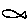
Label: fish